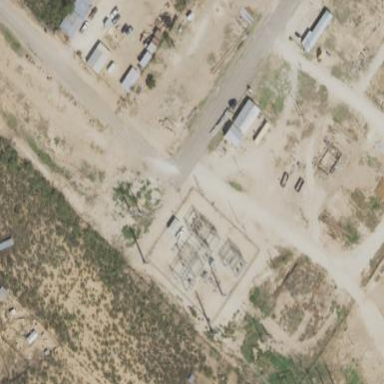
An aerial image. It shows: Outdoor distribution substation protected by fence.